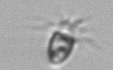
Label: Balanion